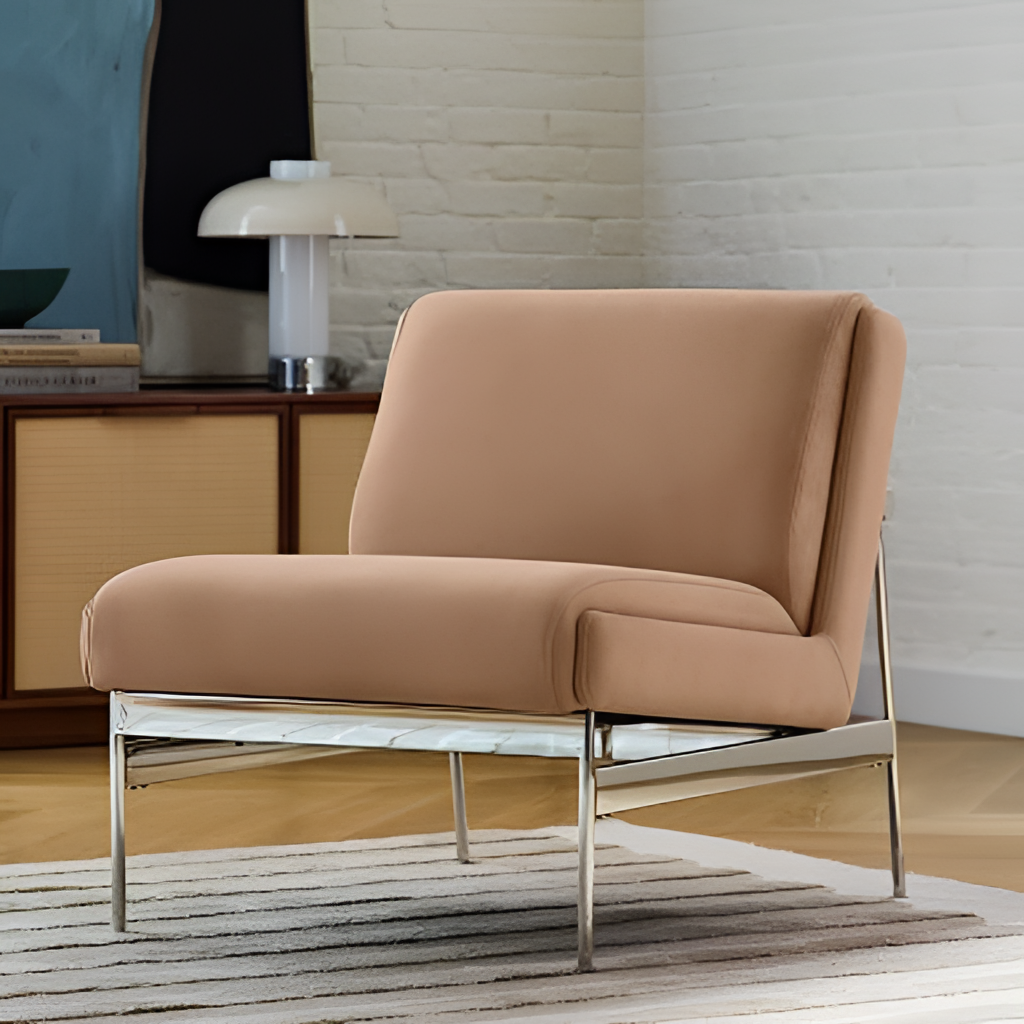
beige fabric armchair, living room, wood flooring, with plank pattern, modern, brick wallpaper, with solid pattern